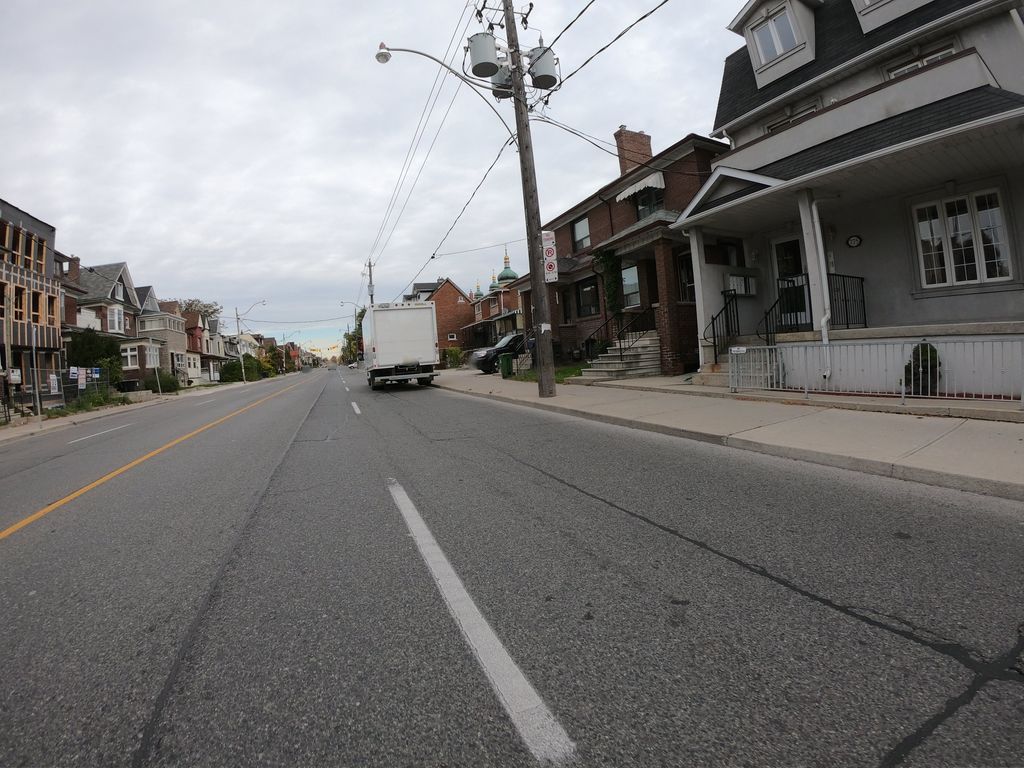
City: toronto